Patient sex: M
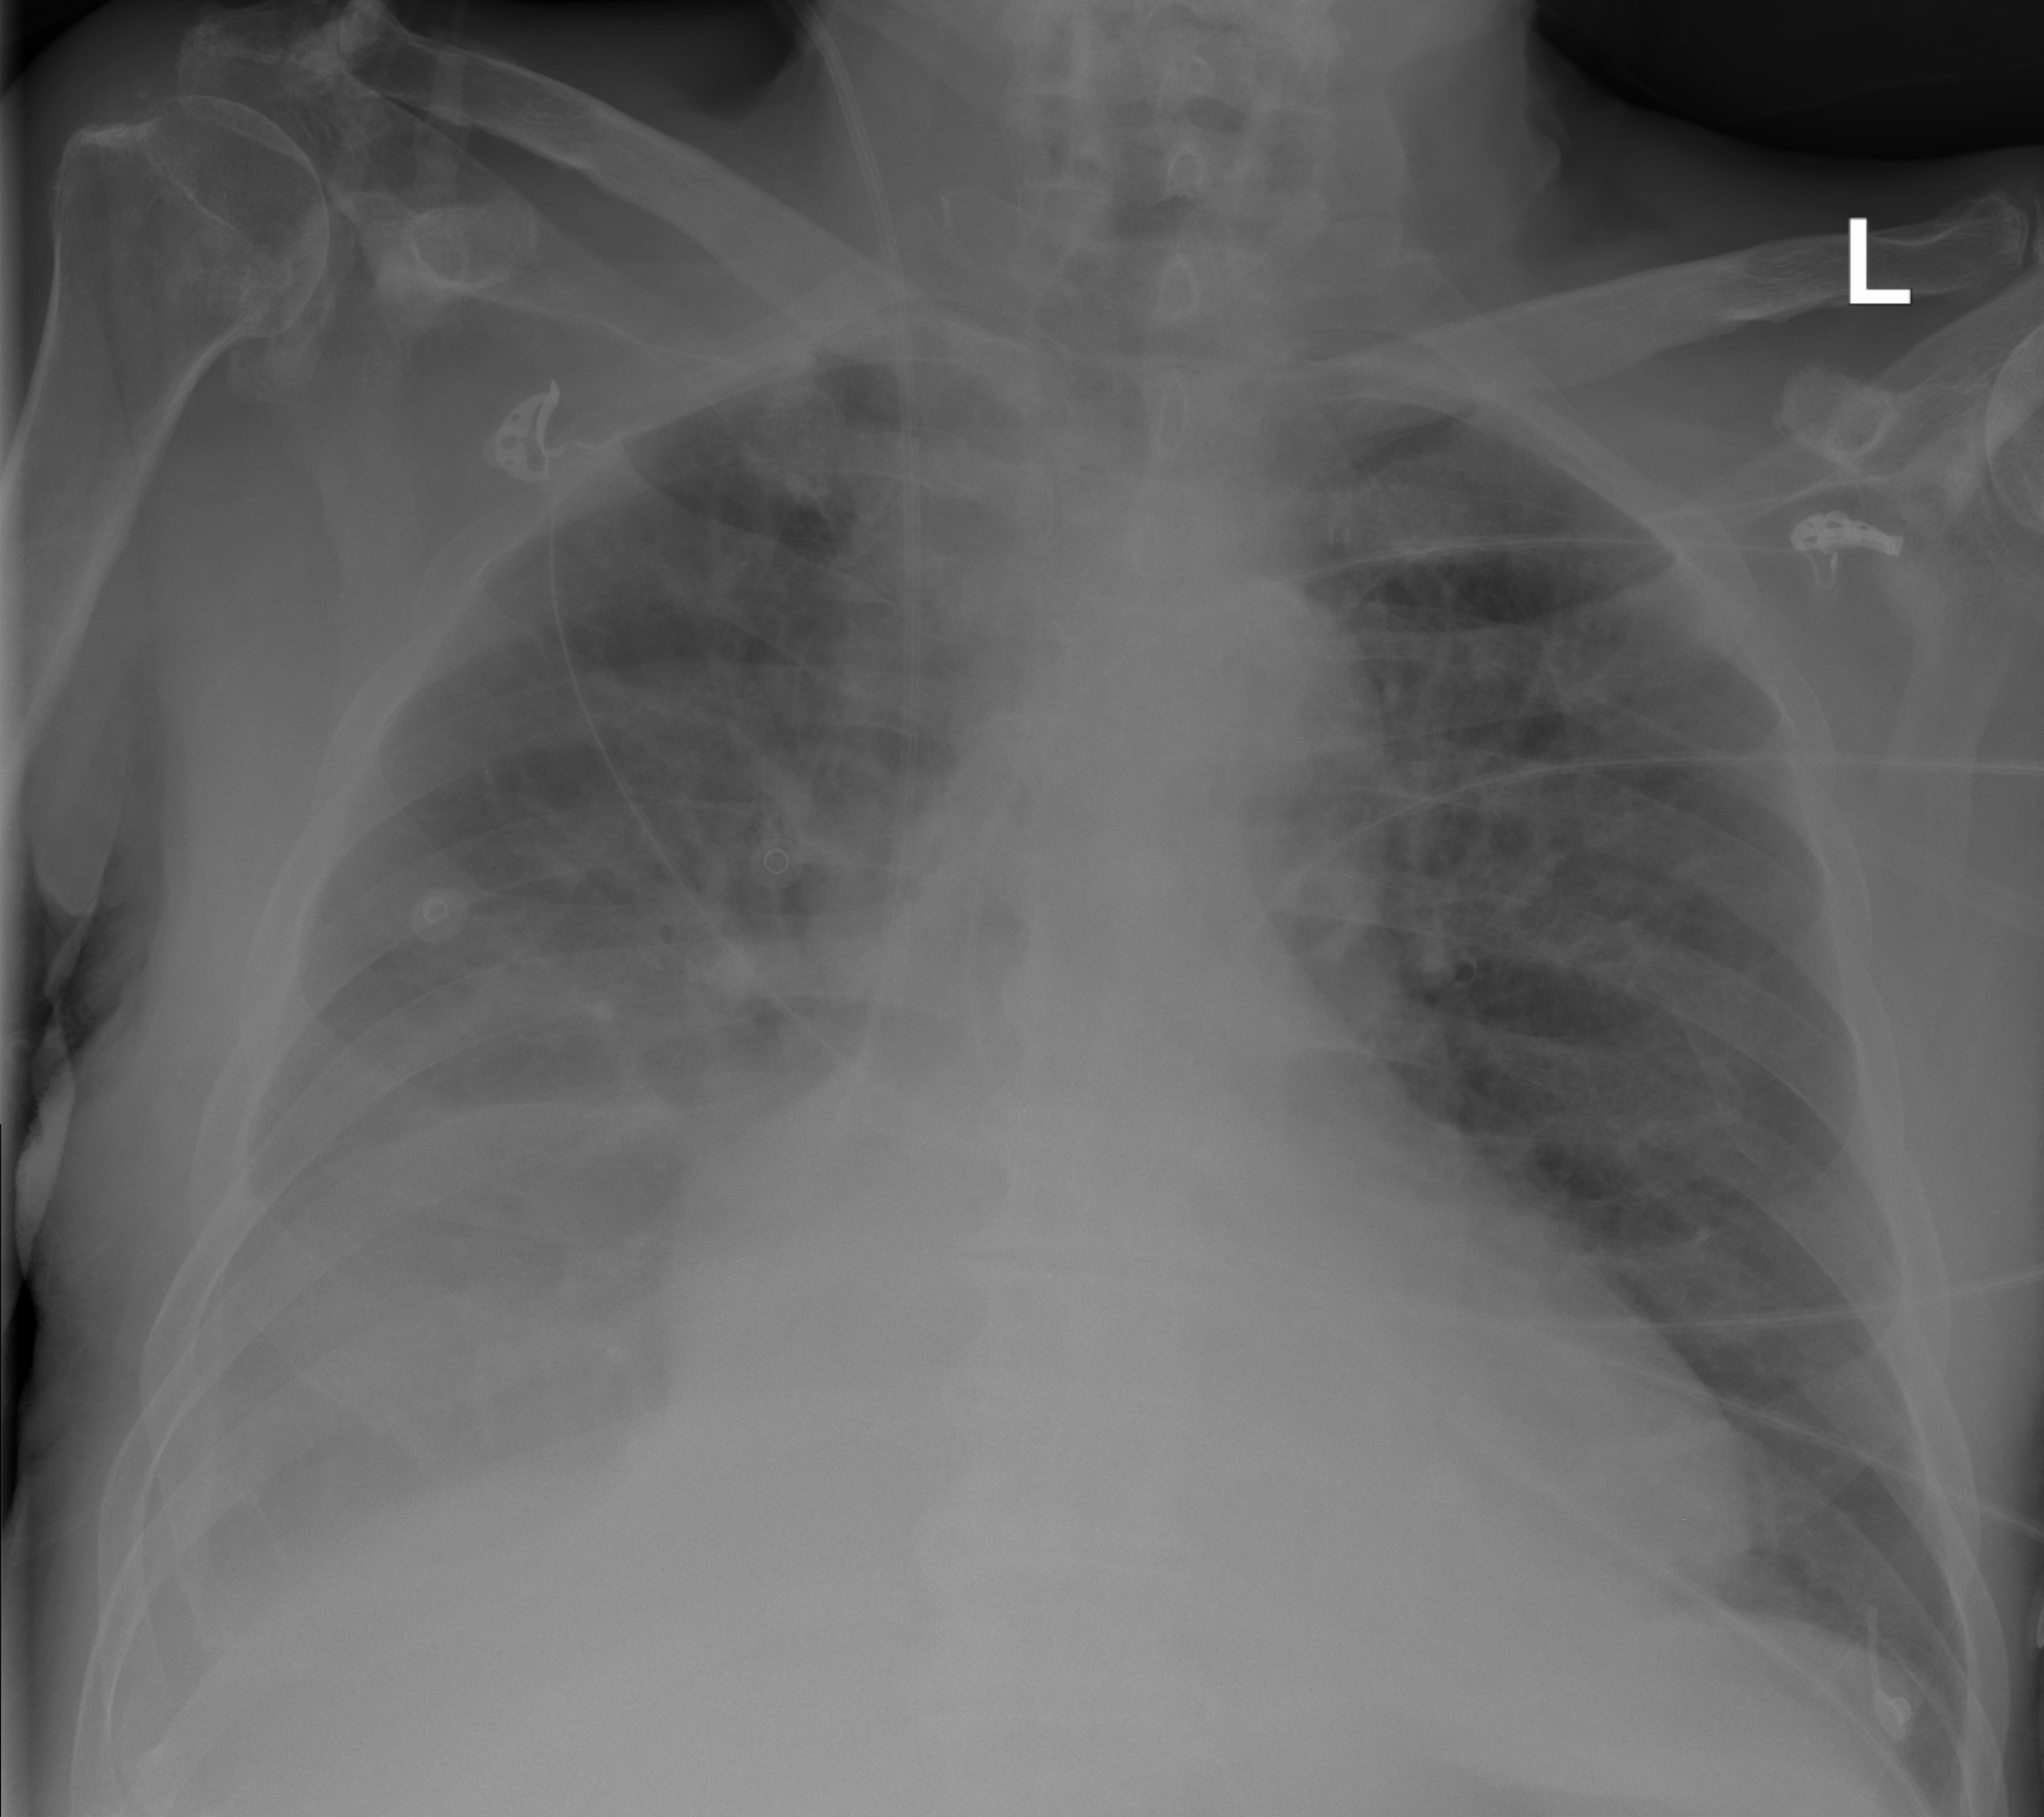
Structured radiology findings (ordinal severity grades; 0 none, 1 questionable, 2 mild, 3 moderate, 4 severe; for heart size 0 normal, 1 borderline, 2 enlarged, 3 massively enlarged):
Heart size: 2
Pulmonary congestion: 2
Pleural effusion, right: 3
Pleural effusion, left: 0
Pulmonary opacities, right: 0
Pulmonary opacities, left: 0
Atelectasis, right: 3
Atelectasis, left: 0